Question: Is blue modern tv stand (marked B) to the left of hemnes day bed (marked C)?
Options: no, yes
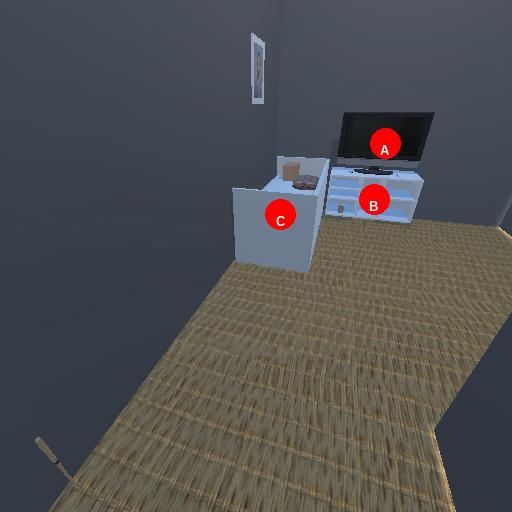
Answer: no